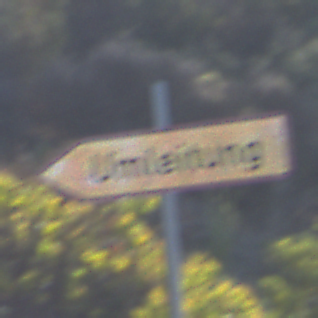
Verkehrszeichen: UmleitungswegweiserLinksweisend
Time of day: MorningAfternoon
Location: Outdoor (Nature)
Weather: Clear
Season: NotSpecified
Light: Natural